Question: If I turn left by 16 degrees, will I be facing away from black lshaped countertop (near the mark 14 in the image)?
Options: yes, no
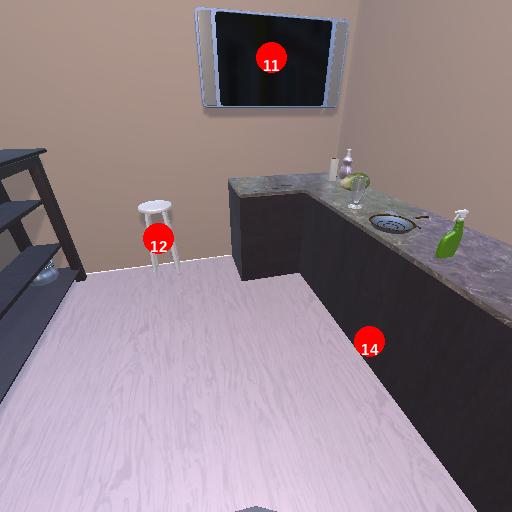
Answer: yes